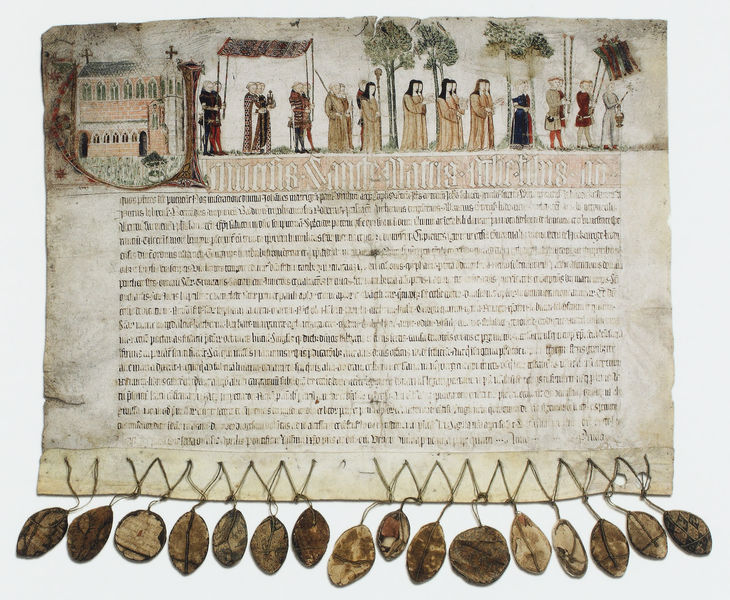
Titel: Ablassbrief für das Zisterzienserinnenkloster Herkenrode mit der Darstellung einer Fronleichnamsprozession
Institution: Sint-Truiden, Provinciaal Museum voor religieuze Kunst
Schlagwörter: blätter, mann, bäume, frauen, menschen, fenster, frau, holz, haus, tuch, malerei, teppich, stein, steine, kirche, geistlicher, stoff, personen, blatt, schrift, papier, fahne, zug, figuren, dekoration, inschrift, buch, kreuz, loch, seite, text, buchstaben, nonne, initiale, überschrift, schnitzerei, pergament, pfarrer, anhänger, brief, priester, baldachin, geistliche, mönche, prozession, flaggen, schriftstück, siegel, urkunde, heilig, auszug, bulle, handschrift, standarte, ägypten, initial, nonnen, buchmalerei, menshcne, kapitale, hlz, stäcke, u, buh, nonen, sant martin